Aerial crown-view tile of a tropical tree (Barro Colorado Island, Panama), acquired 20240918:
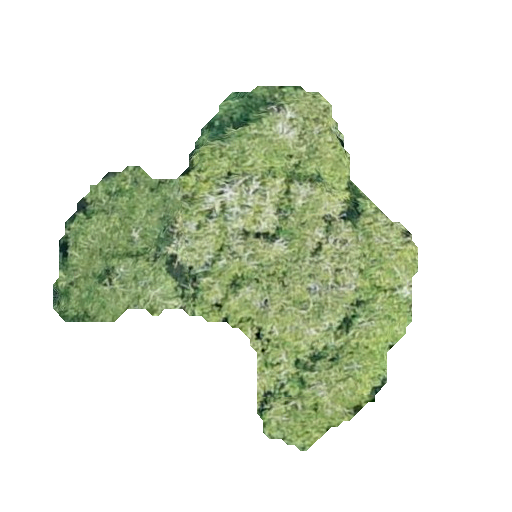
Species: Lonchocarpus heptaphyllus
GBIF accepted scientific name: Lonchocarpus heptaphyllus
Crown area: 113.858 m²